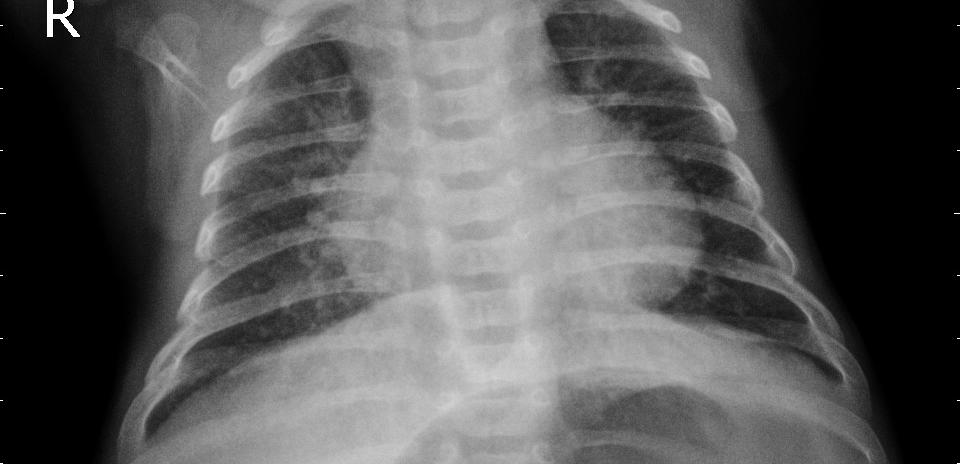
Diagnosis: PNEUMONIA